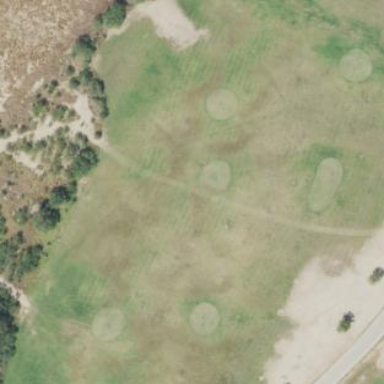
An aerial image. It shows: Golf rough area.